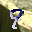
Label: 9